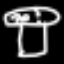
Label: mushroom